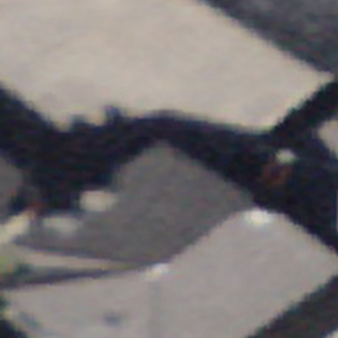
Label: other